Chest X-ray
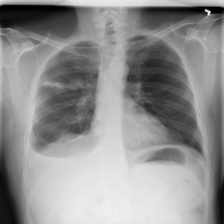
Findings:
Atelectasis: negative
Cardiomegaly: negative
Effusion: positive
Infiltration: positive
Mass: negative
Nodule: negative
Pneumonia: negative
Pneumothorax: negative
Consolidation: negative
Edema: negative
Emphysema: negative
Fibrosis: negative
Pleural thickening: negative
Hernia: negative